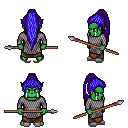
a pixel art fantasy rpg character, male body template, orc, green skin, chain mail, robe skirt, blue extra-long topknot hairstyle, white slippers, spear, four views (front, back, left, right), 2x2 character sprite sheet, small pixel art, hard edges, no anti-aliasing